Question:
I'm trying to call a method when I click anywhere withing an option.
When you click any nested tags within options the select tray would disappear without calling the method.
If you select any white space or any text that is not nested the method would be called.
'''
<mdb-auto-completer
#completerBillTo
#auto="mdbAutoCompleter"
textNoResults="I have found no results :("
[appendToBody]="true">
<mdb-option
*ngFor="let billTo of resultsBillTo | async"
[value]="billTo.name"
(click)="updateAccountInfo( billTo, _accountService.accountFormGroup)">
<small><strong> Id: {{ billTo.id }} </strong></small>
{{ billTo.name }}
<small>Value: {{ billTo.value }}</small>
</mdb-option>
</mdb-auto-completer>
'''
I've tried creating an overlay div and positioned it in front of all the elements but clicking the div will not call anything on click.
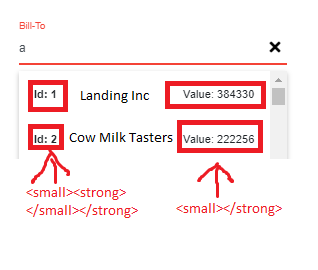
Answer: From the <URL>, the 'mdbAutoCompleter' has a 'select' event. When an option is selected, the event will fire.
'''
<mdb-auto-completer
#completerBillTo
#auto="mdbAutoCompleter"
textNoResults="I have found no results :("
[appendToBody]="true"
(select)="updateAccountInfo($event)"
>
<mdb-option
*ngFor="let billTo of resultsBillTo | async"
[value]="billTo"
>
<small><strong> Id: {{ billTo.id }} </strong></small>
{{ billTo.name }}
<small>Value: {{ billTo.value }}</small>
</mdb-option>
</mdb-auto-completer>
'''
If its just when you select the tags, you can fix this with css:
'''
<mdb-option class="parent-class">
'''
'''
.parent-class {
small, strong {
pointer-events: none;
}
}
'''
This will remove the click events for the 'small' and 'strong' elements.